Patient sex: F
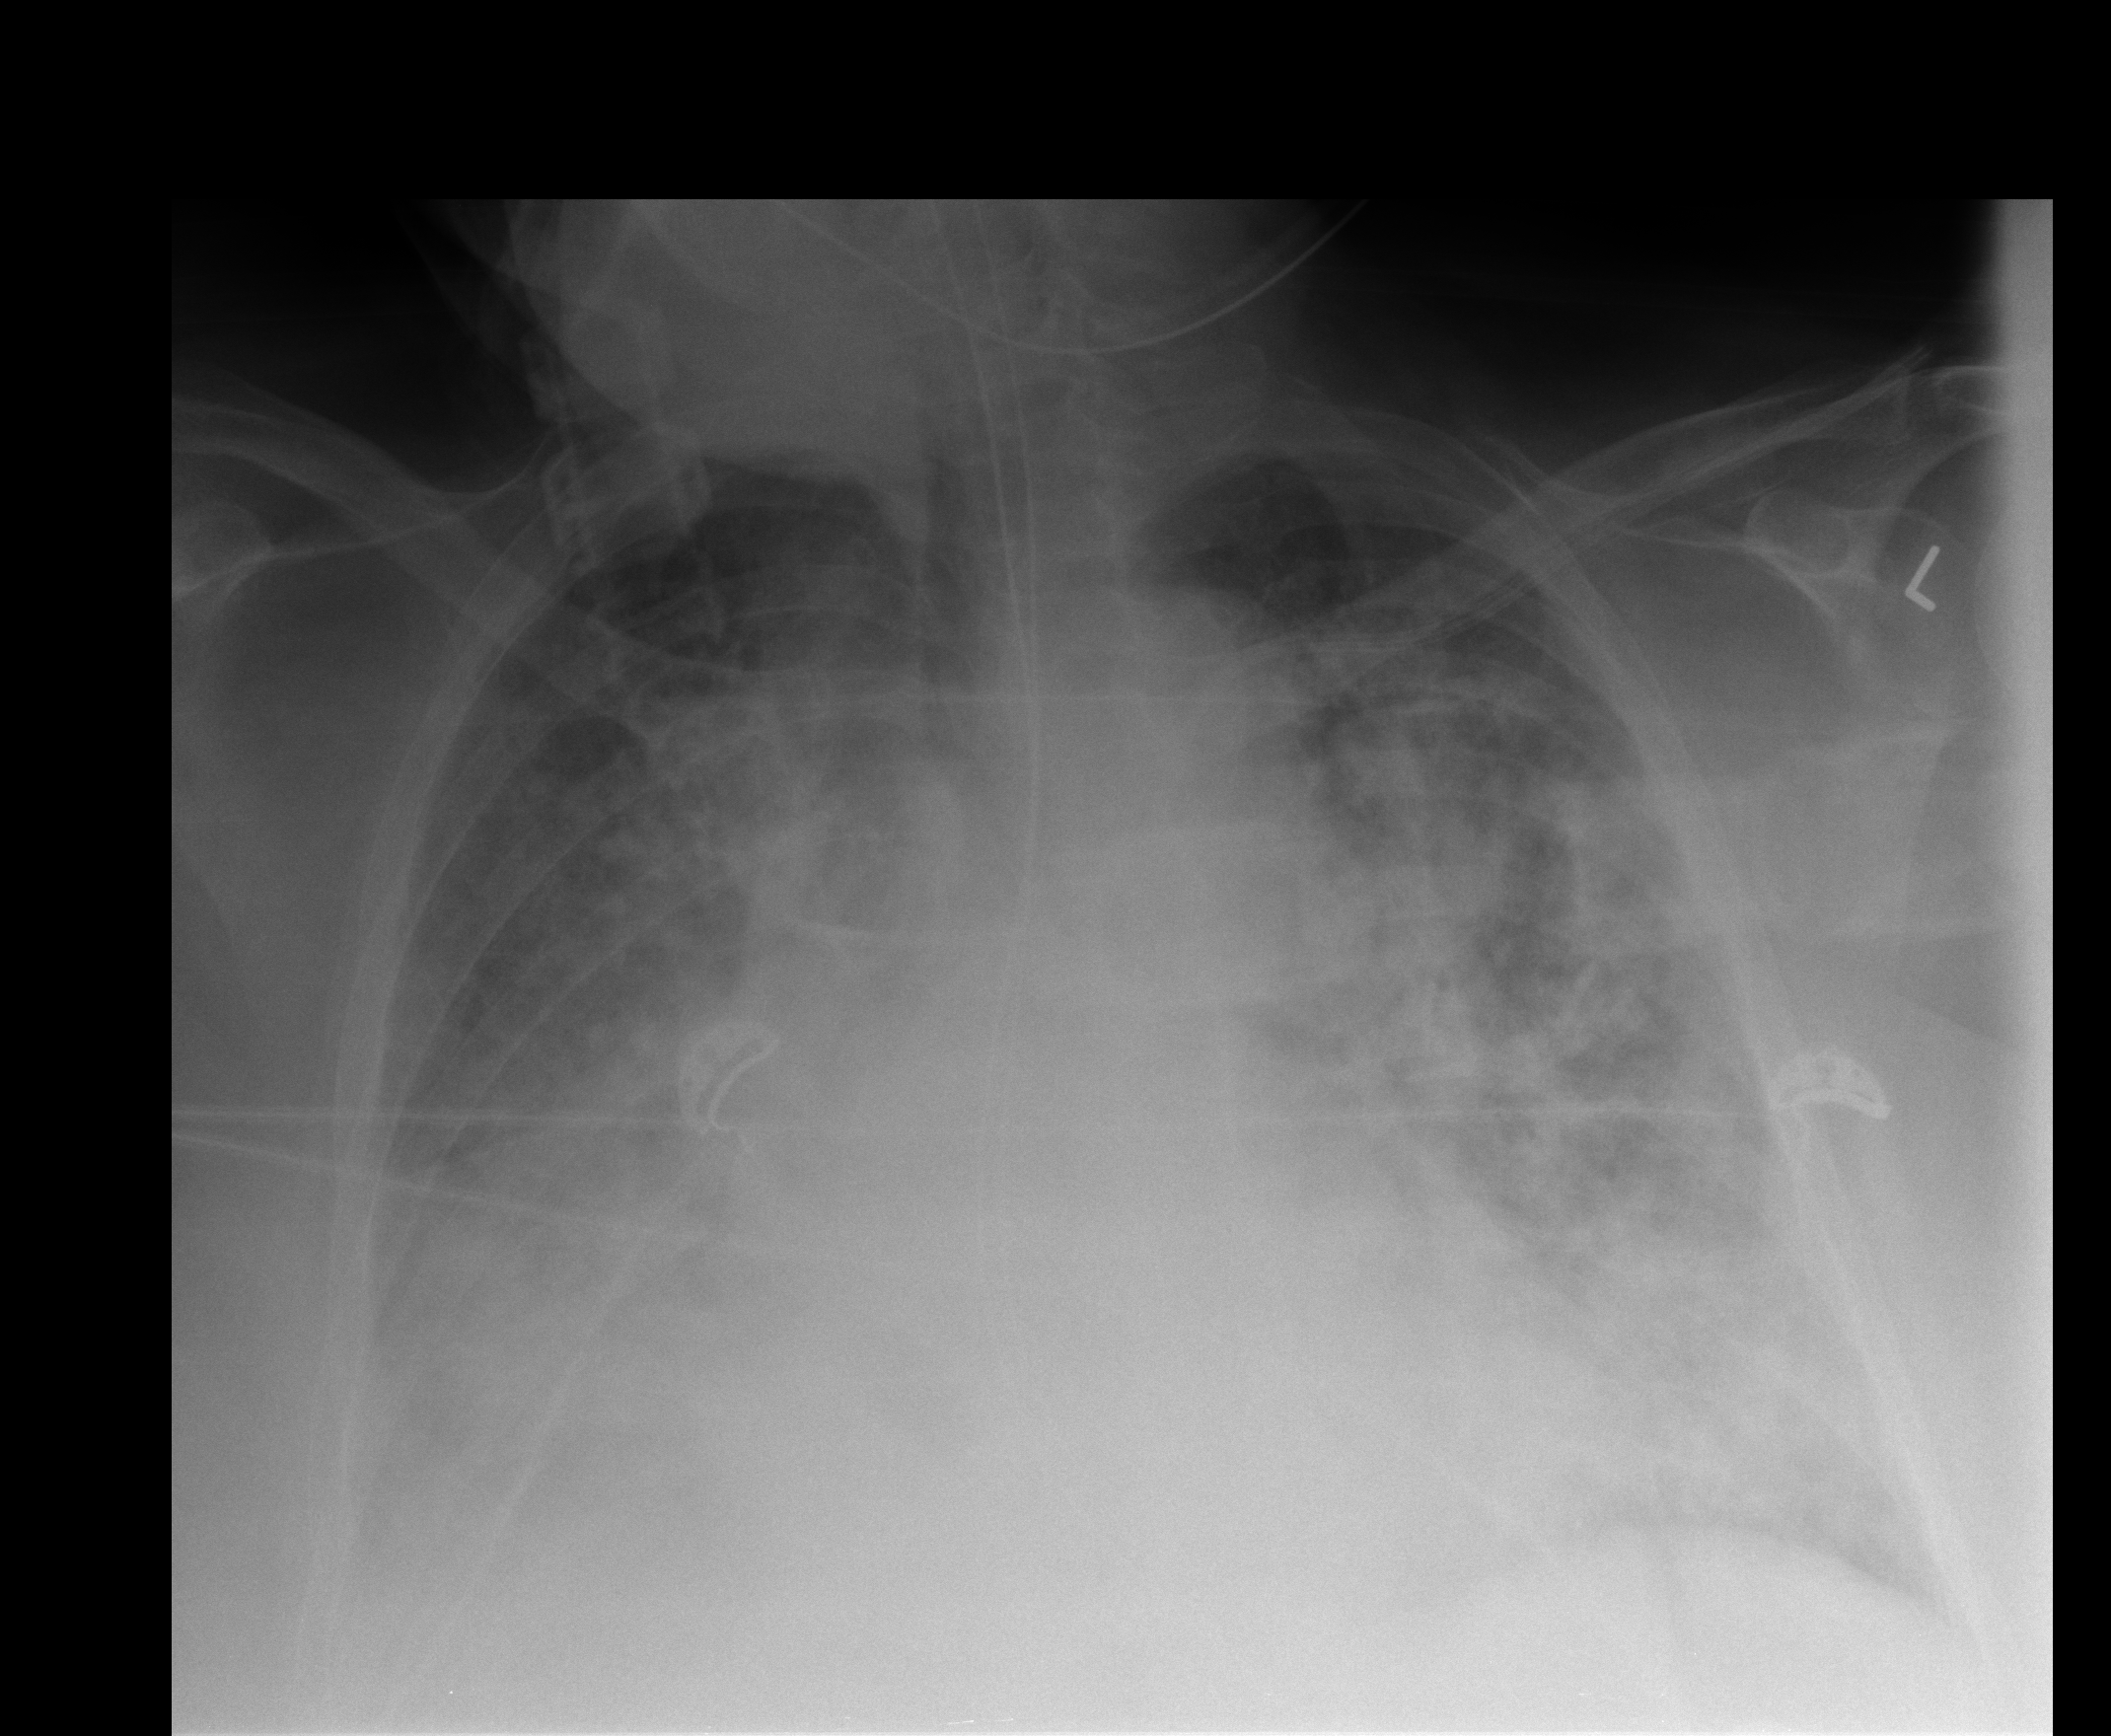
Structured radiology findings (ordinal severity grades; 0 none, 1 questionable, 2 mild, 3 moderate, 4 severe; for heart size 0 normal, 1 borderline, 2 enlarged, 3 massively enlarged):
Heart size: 3
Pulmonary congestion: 3
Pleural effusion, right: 3
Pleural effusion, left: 2
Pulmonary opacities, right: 4
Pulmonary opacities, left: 4
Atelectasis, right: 3
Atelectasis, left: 3